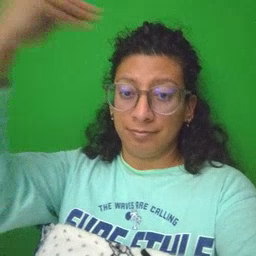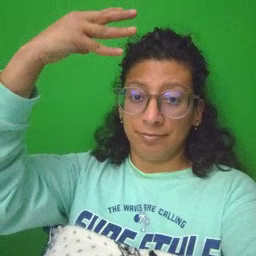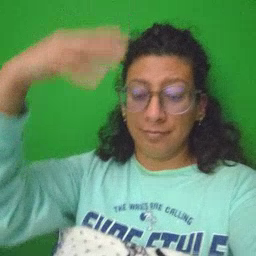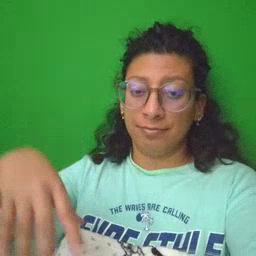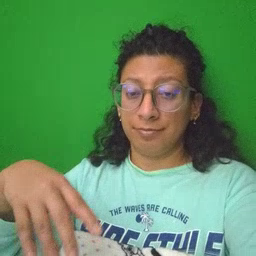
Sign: sun